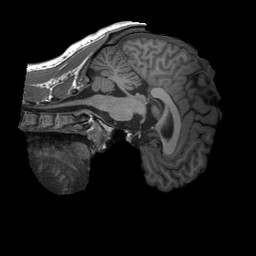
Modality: T1w
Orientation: sagittal
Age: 22
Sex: male
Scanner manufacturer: siemens
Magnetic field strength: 3 T
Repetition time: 2.3 s
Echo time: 0.00232 s